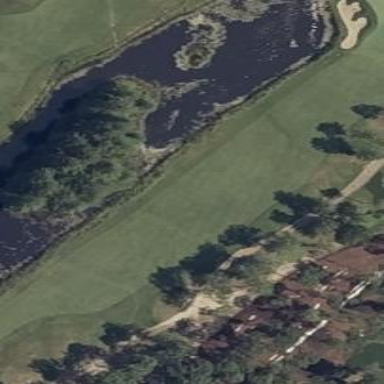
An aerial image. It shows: Grassy area designated as golf fairway.